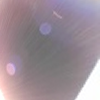
Label: sunburn